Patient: sex M, age 68
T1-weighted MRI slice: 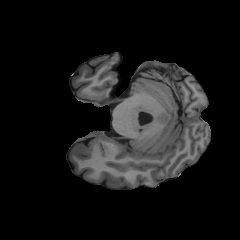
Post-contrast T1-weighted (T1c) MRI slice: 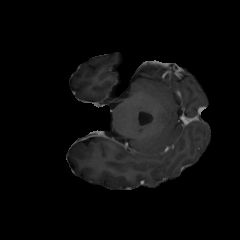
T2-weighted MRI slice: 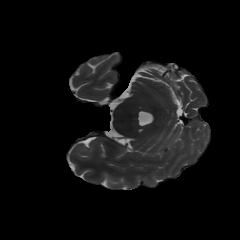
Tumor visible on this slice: no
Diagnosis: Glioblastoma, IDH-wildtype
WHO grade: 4